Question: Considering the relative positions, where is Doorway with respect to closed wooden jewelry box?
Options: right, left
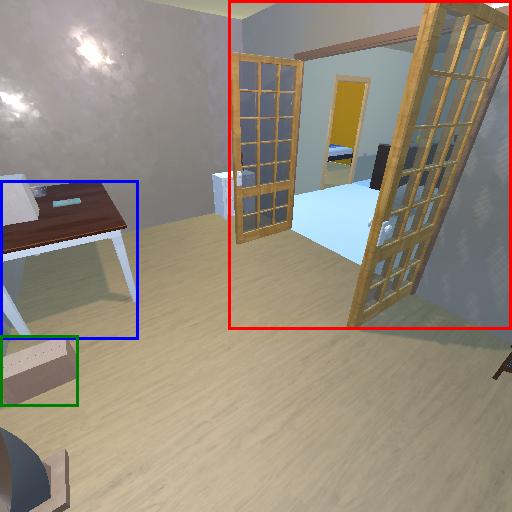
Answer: right